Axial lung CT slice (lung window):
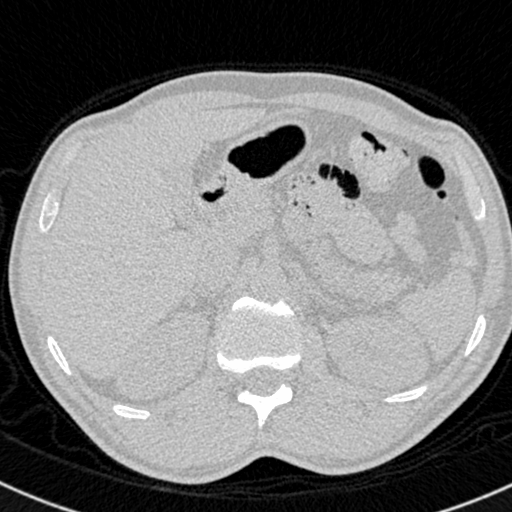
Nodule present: no